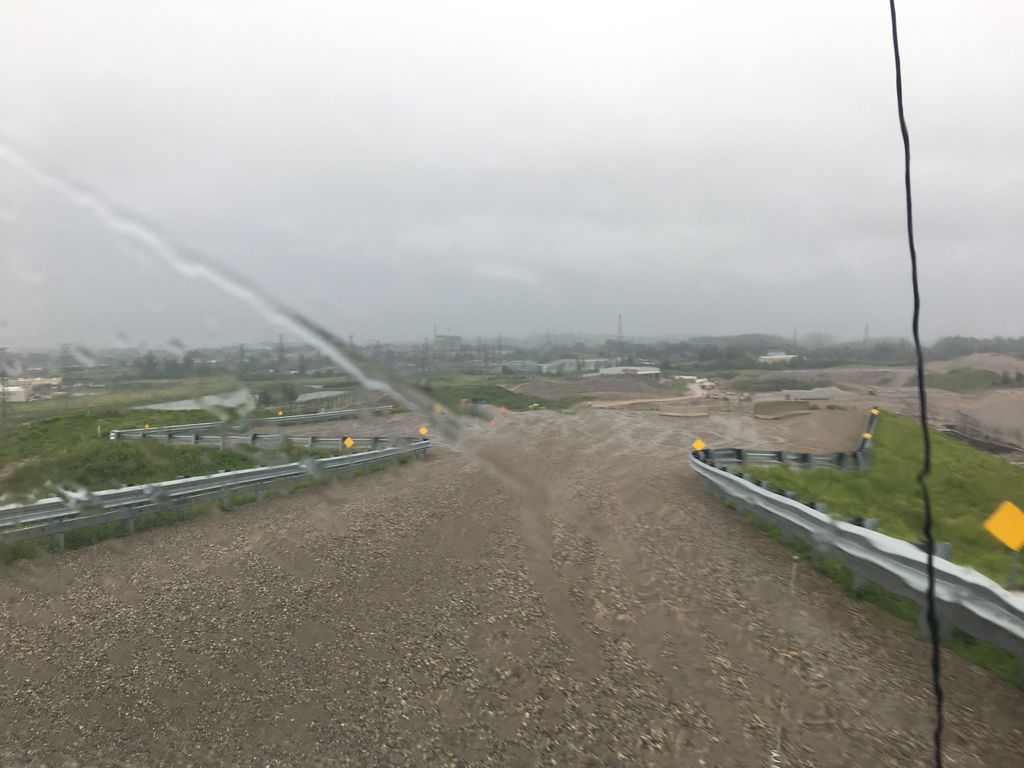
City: kitchener-waterloo